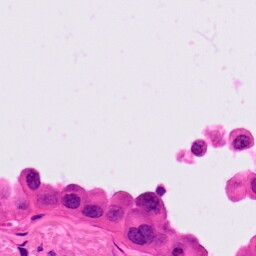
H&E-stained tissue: Lung